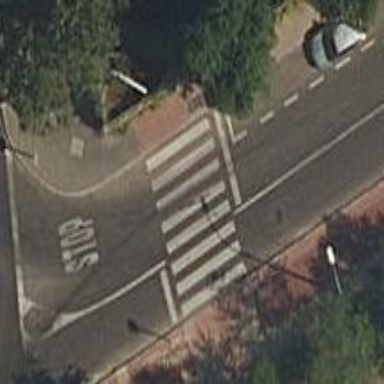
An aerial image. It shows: Pedestrian crossing with zebra markings on the footway.